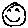
Label: smiley face